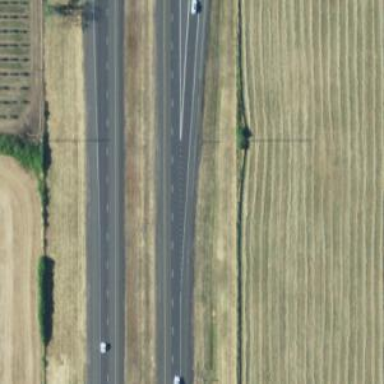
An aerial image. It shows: Motorway junction.